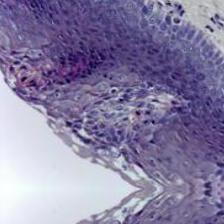
Diagnosis: Normal